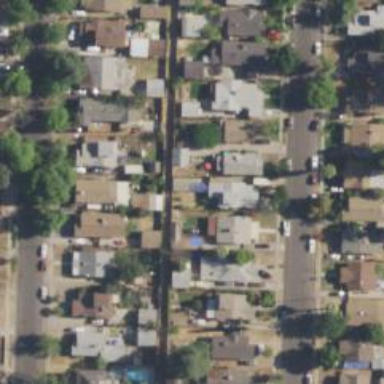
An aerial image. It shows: Alleyway designated as service road.